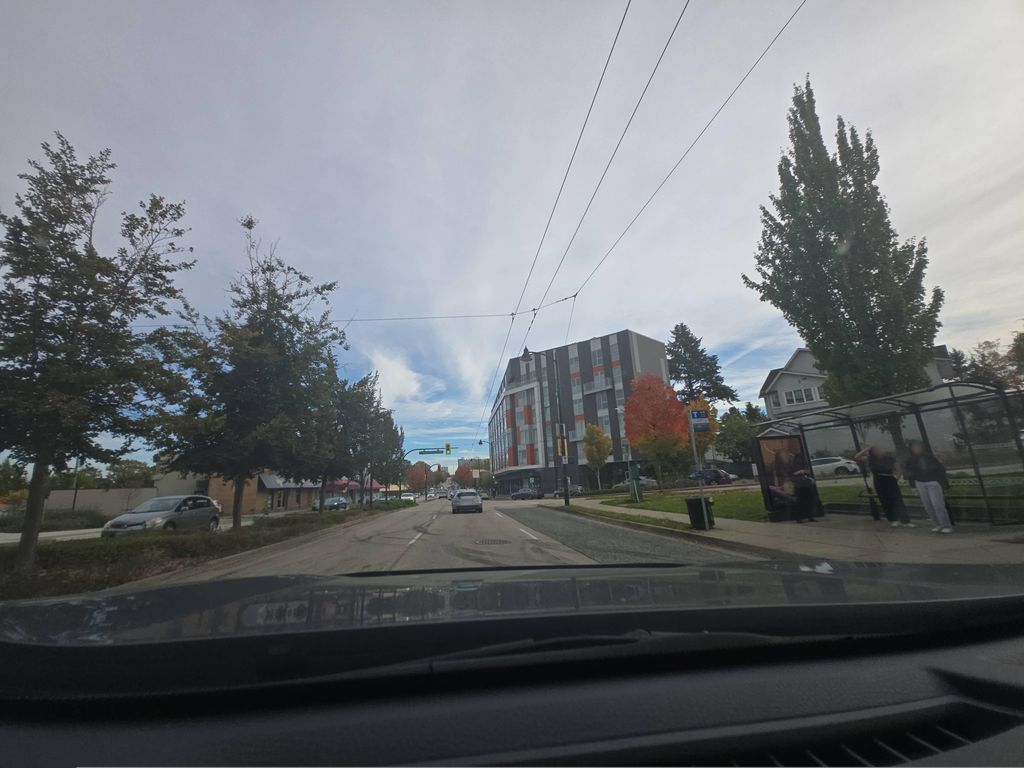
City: vancouver